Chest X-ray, AP view. Patient: 14 years old, sex M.
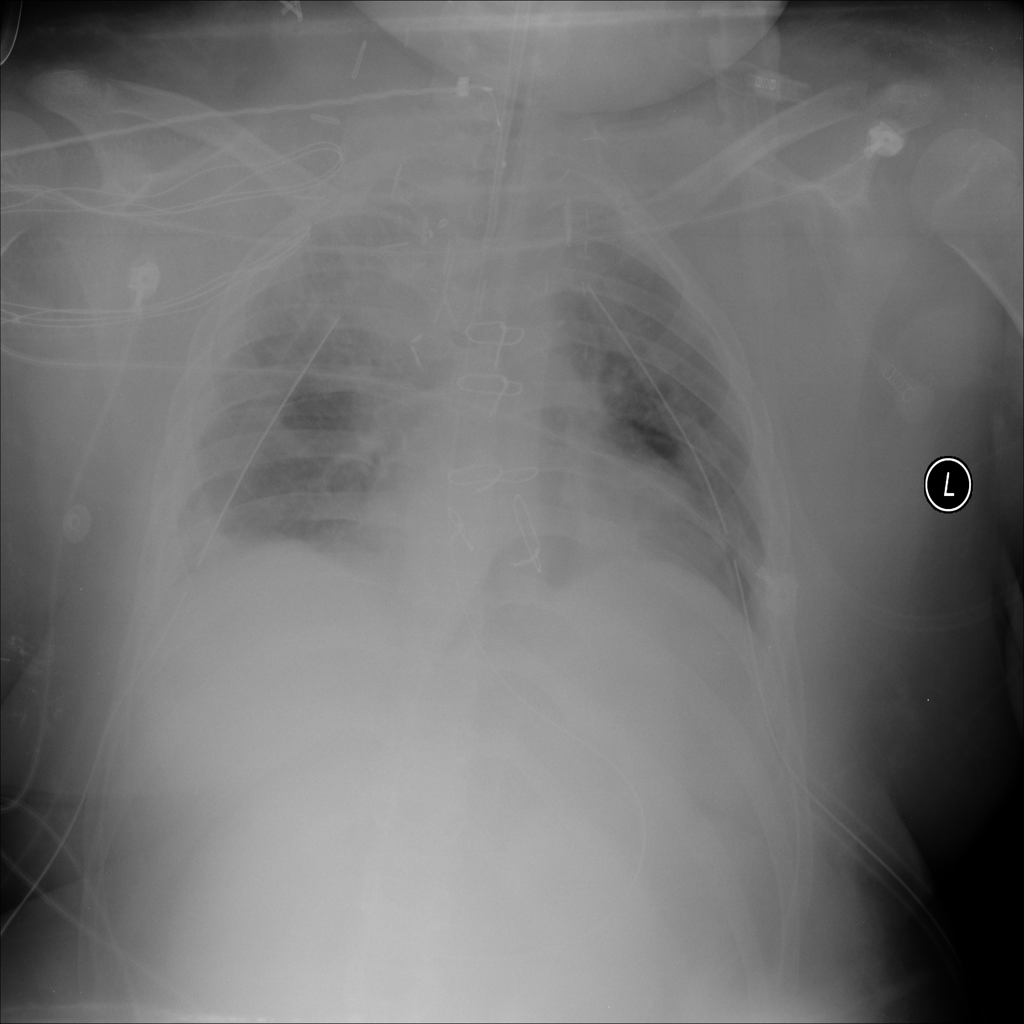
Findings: No Finding